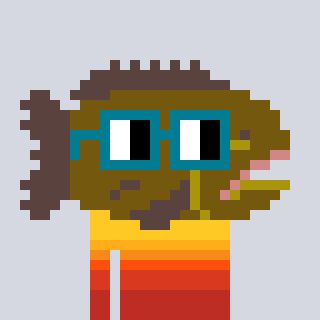
a pixel art character with square dark green glasses, a grouper-shaped head and a gold-colored body on a cool background